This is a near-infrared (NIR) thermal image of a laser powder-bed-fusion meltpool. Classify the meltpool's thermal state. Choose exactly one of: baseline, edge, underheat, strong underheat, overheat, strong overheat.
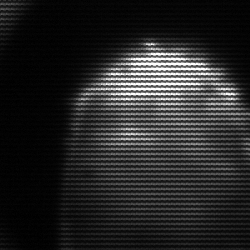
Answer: edge